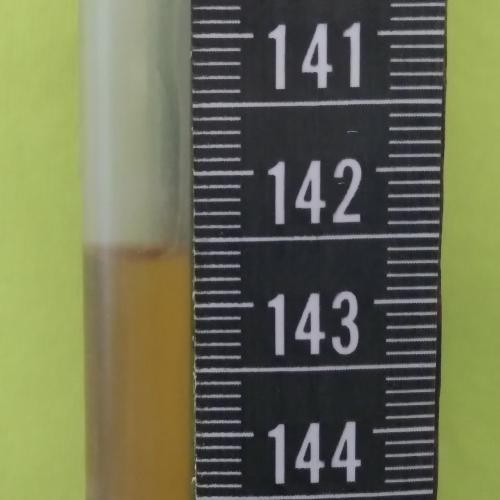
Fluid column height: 142.6 cm